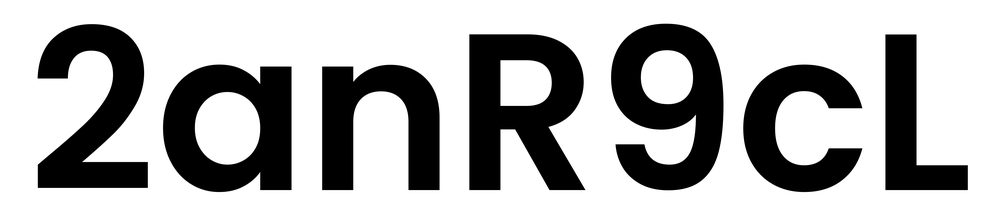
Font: Poppins-SemiBold